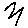
Label: zigzag